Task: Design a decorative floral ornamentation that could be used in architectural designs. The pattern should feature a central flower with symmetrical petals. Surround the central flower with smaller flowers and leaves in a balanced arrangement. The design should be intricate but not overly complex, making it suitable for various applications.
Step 1067:
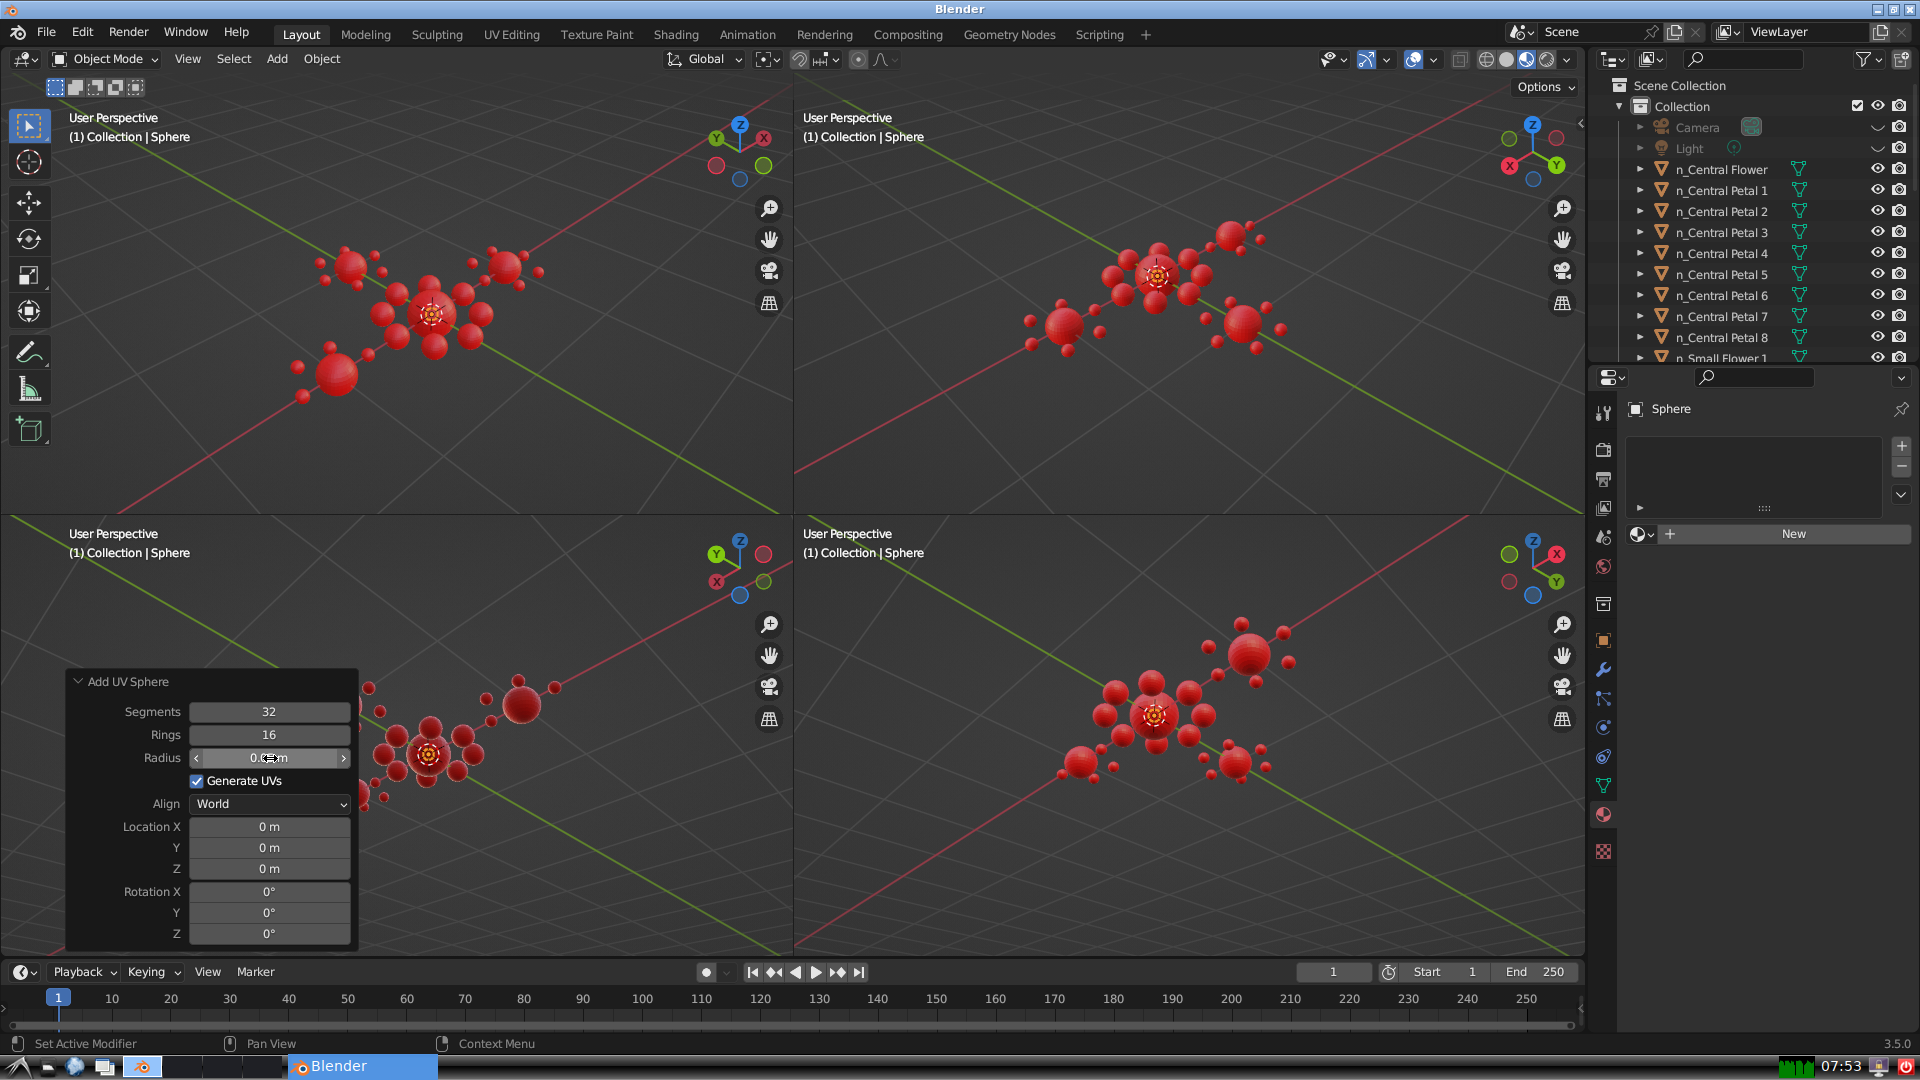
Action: {"mouse_move": [960, 540]}